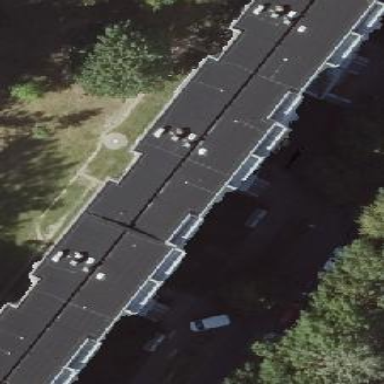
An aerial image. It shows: Apartment building with flat roof.